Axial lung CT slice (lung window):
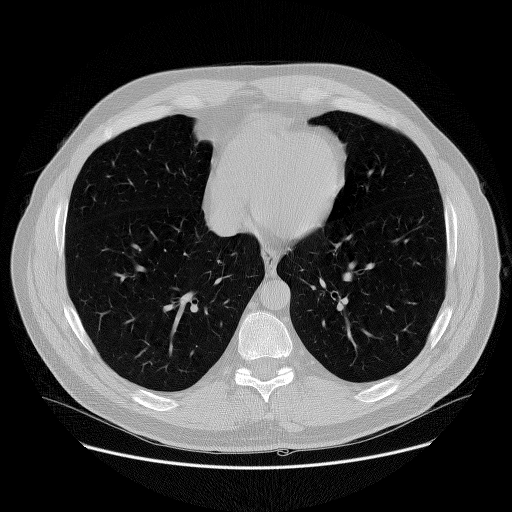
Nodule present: no